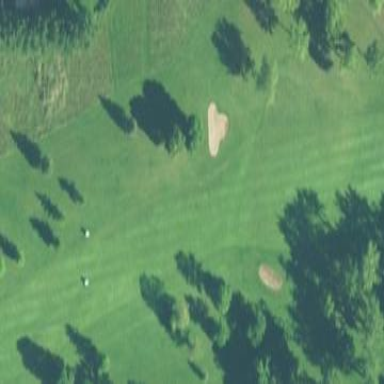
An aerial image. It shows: Golf fairway in the image.